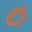
Label: 0